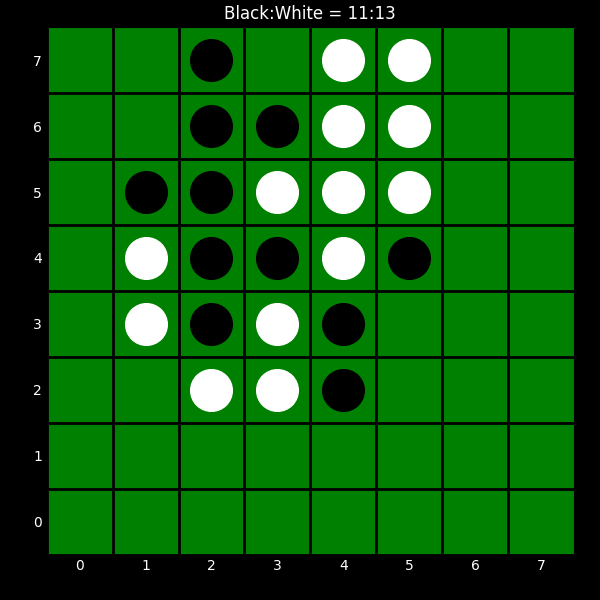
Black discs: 11
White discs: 13